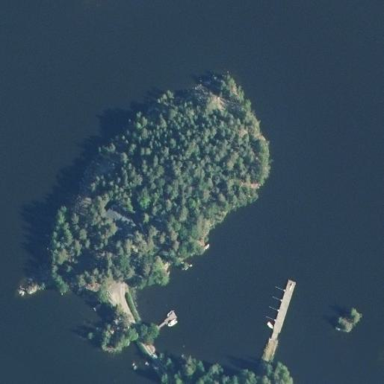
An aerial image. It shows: Islet covered with woodland.